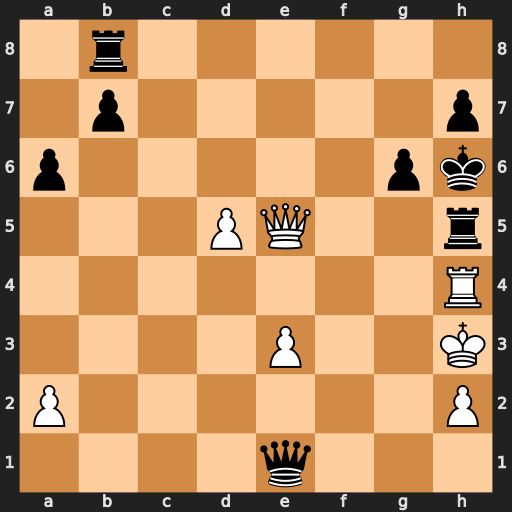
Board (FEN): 1r6/1p5p/p5pk/3PQ2r/7R/4P2K/P6P/4q3
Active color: w
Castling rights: -
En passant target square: -
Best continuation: Rxh5+ gxh5 Qf6#